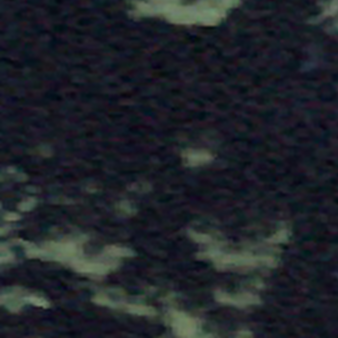
Label: other